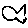
Label: fish